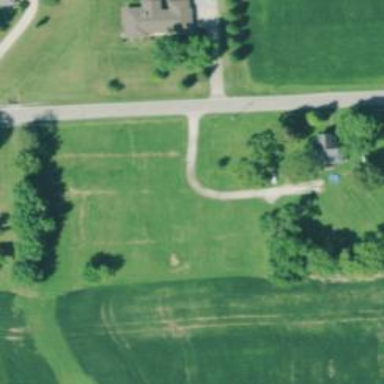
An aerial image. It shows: Driveway leading to service road.